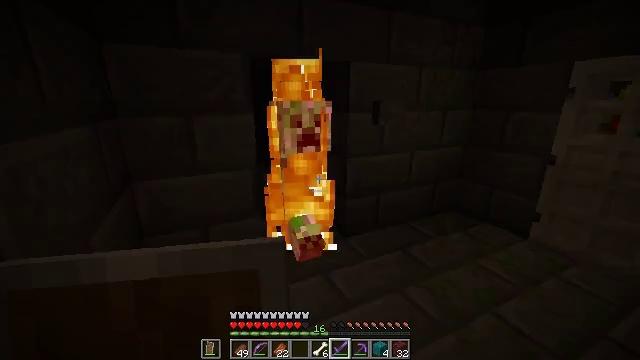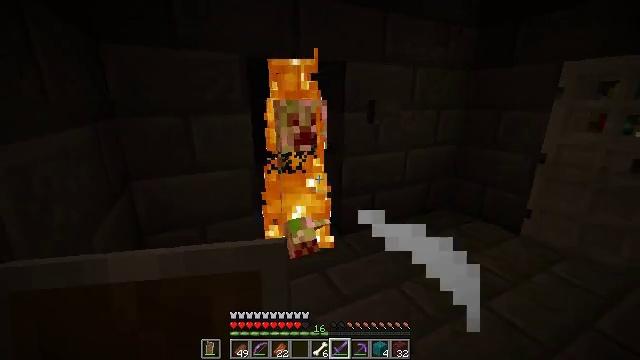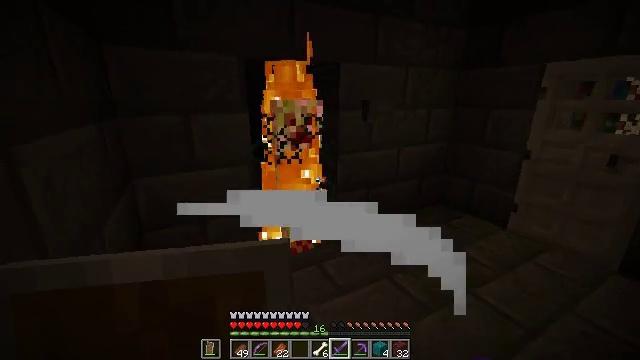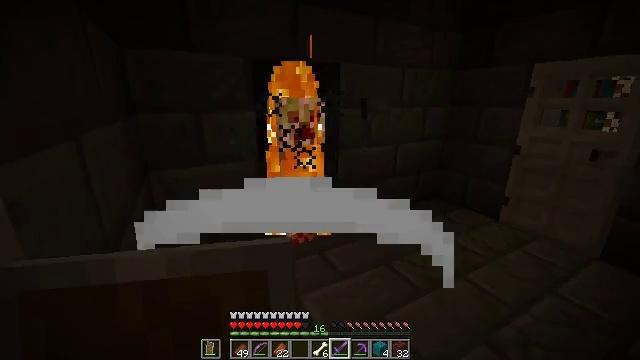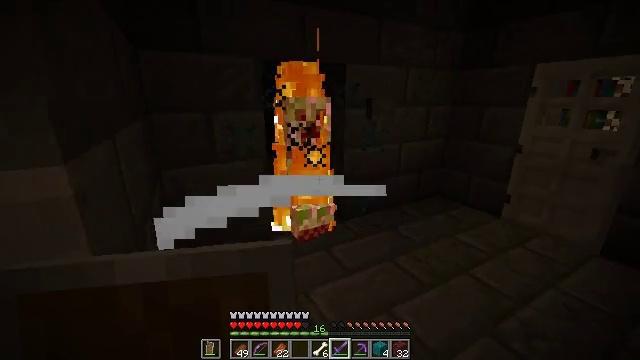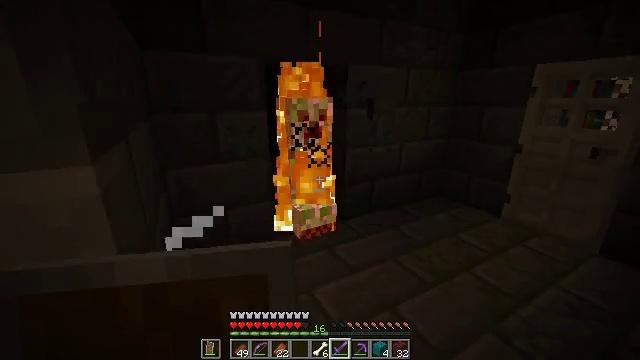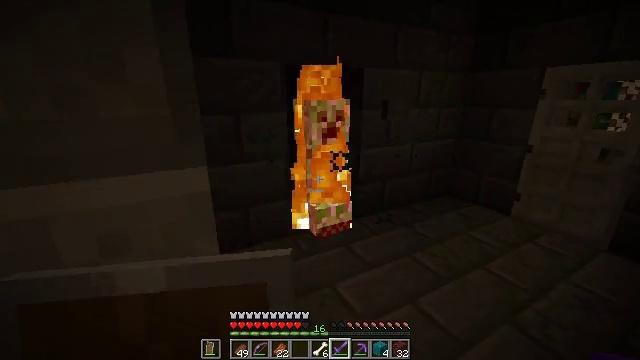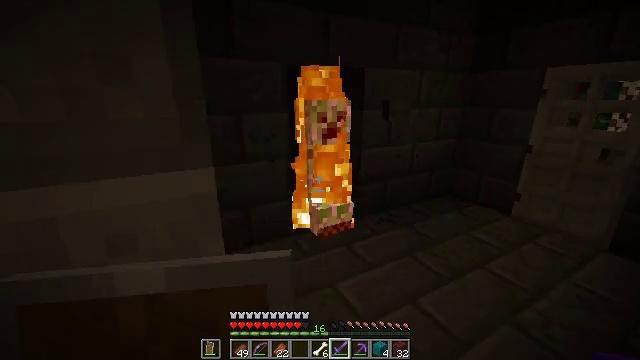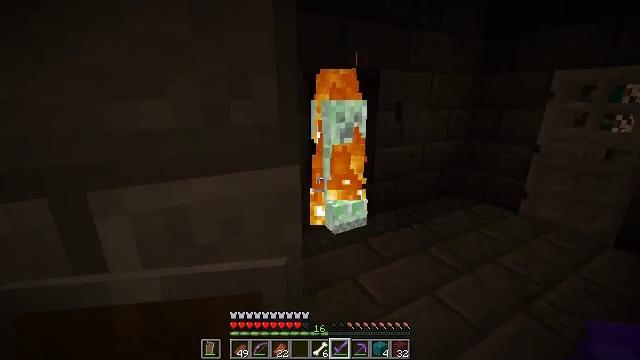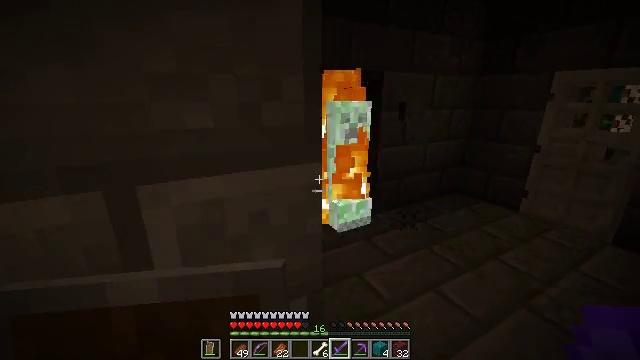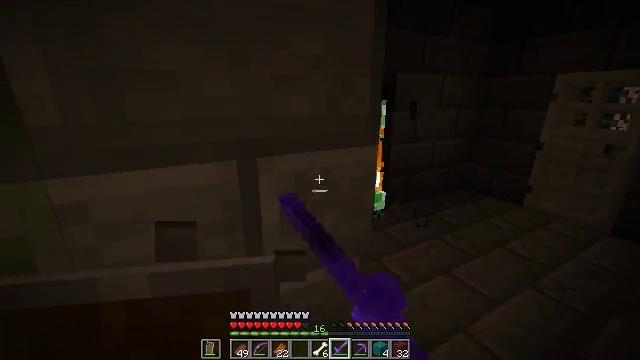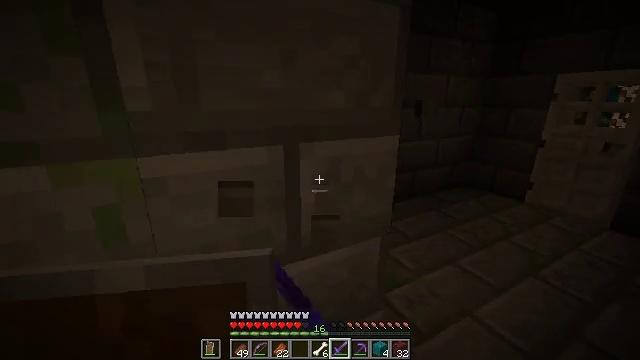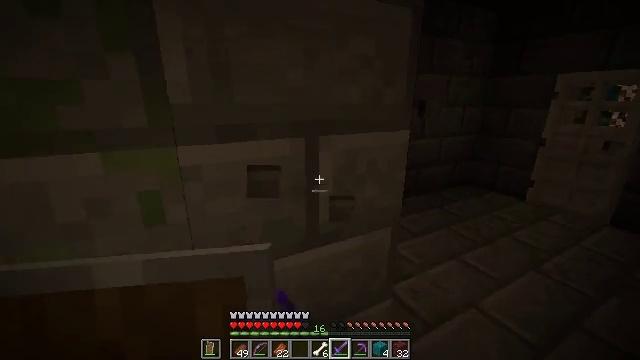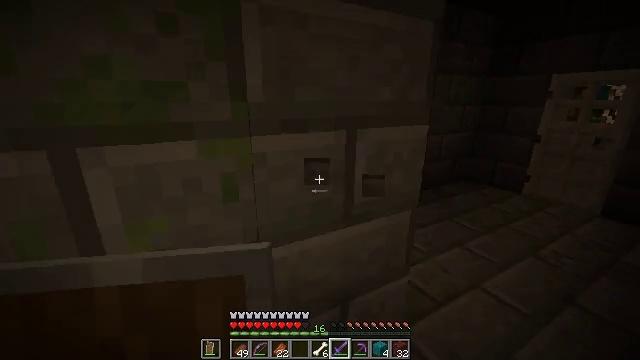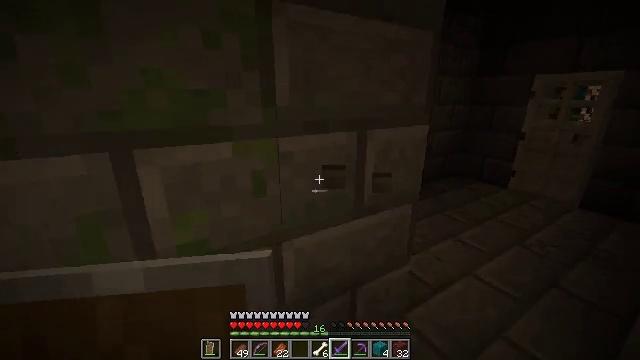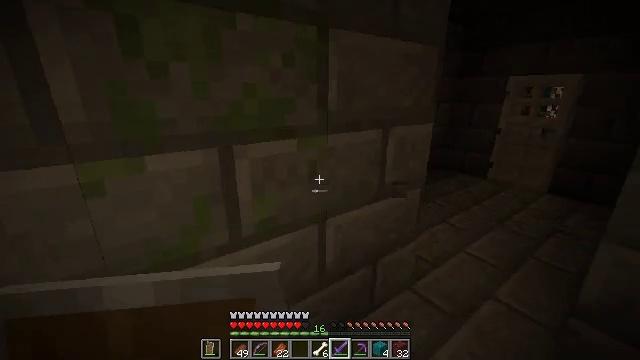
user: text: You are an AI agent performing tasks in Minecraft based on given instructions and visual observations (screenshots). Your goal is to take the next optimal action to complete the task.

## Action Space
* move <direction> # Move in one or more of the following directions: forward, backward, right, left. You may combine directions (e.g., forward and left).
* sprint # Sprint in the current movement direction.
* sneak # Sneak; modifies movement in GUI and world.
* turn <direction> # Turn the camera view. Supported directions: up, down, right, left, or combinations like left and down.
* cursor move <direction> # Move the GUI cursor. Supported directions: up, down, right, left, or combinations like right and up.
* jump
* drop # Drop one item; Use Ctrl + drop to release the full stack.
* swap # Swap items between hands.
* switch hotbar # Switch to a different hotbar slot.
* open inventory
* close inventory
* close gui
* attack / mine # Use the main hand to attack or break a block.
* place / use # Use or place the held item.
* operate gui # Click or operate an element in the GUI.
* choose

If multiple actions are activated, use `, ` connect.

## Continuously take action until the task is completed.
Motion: motion action
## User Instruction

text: Left click on the iron door to break it.
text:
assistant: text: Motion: move back, attack / mine
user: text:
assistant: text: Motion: move back, turn right, attack / mine
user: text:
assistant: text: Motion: move back, attack / mine
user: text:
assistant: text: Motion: move back, attack / mine
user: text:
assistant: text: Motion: move back, attack / mine
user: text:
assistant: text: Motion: move back and move left, attack / mine
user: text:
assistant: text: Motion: move back and move left, attack / mine
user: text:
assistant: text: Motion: move back and move left, attack / mine
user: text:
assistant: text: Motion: move back and move left, attack / mine
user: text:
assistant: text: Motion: move back and move left, attack / mine
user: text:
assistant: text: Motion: move back and move left
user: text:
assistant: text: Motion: move back and move left
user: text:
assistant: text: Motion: move back and move left
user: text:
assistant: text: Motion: move back and move left, turn right
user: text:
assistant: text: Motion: move back and move left, turn right
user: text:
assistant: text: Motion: move back and move left, turn right
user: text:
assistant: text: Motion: move back and move left, turn right
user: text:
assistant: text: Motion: move back, turn right
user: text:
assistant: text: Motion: move back, turn right
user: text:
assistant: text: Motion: turn right
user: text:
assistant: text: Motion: turn right
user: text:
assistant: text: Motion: turn right
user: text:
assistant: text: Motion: no_op
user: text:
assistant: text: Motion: no_op
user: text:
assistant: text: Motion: no_op
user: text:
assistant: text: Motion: no_op
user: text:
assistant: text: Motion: no_op
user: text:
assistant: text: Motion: no_op
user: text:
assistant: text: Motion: no_op
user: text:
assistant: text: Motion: no_op